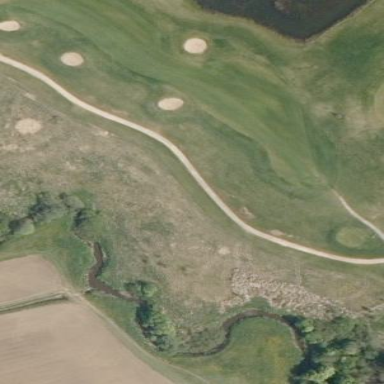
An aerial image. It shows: Golf fairway surrounded by grass.